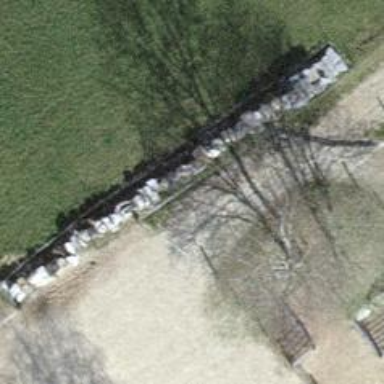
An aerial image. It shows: Gate.